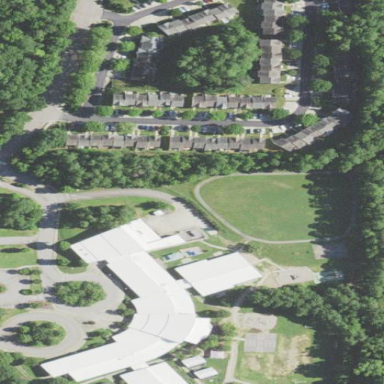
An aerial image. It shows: Commercial building that serves as school.